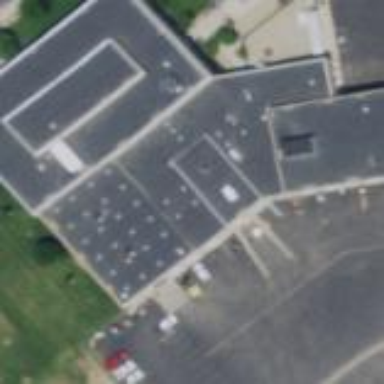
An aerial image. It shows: Building.